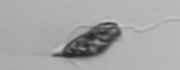
Label: Euglena